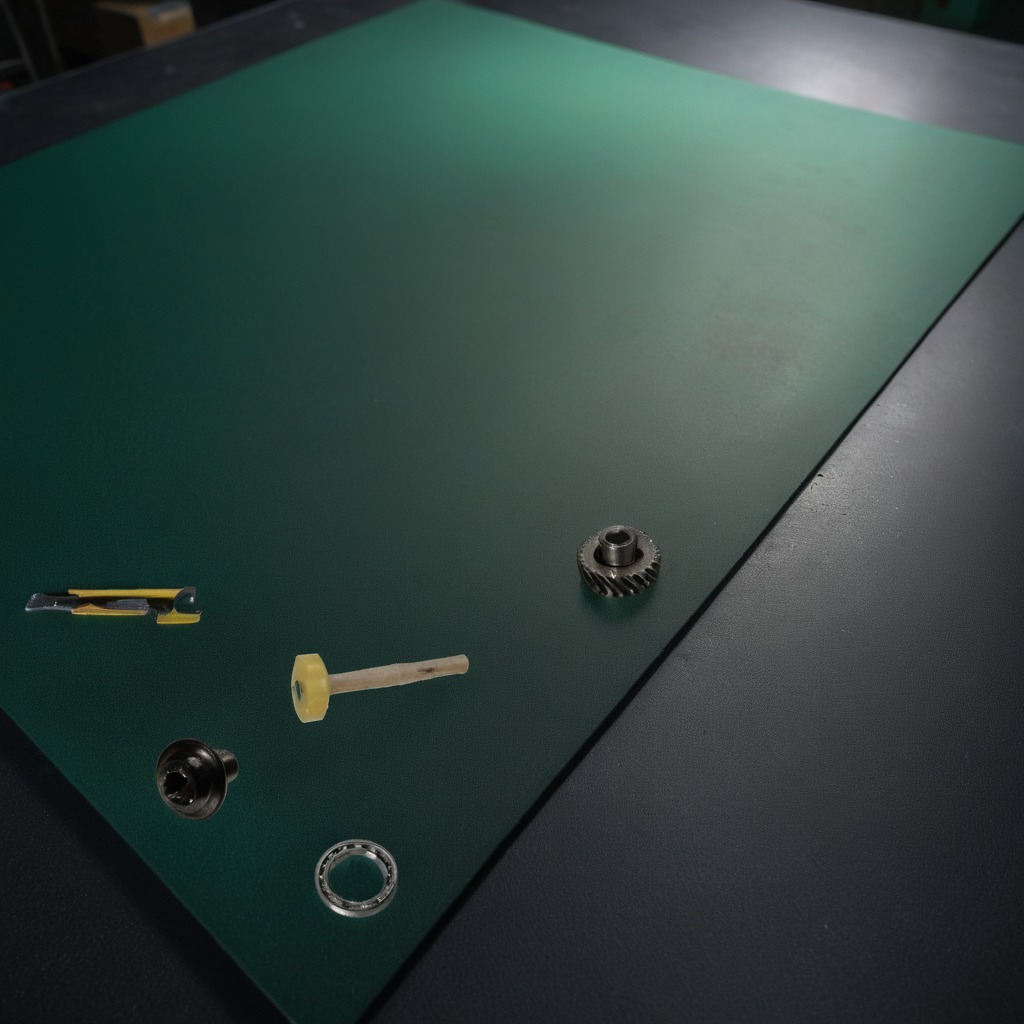
A ball bearing is lying on a granite tabletop with a green rubber mat.